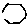
Label: hexagon